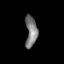
Tissue: prostate
Cell type: T cells
Senescence score: 0.3604
Nuclear area (px): 360
Mean DAPI intensity: 123.075